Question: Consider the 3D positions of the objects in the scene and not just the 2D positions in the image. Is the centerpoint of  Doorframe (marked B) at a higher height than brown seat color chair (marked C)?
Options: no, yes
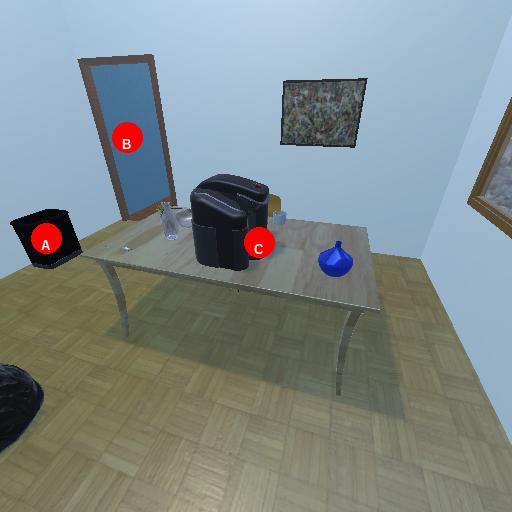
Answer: no